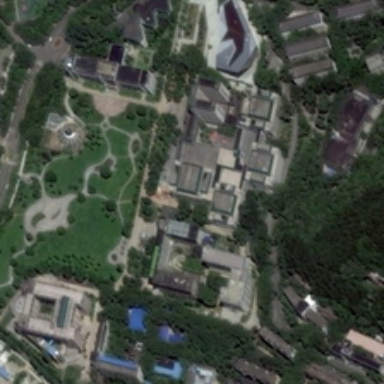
Many buildings and green trees are in a school .